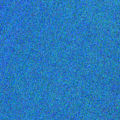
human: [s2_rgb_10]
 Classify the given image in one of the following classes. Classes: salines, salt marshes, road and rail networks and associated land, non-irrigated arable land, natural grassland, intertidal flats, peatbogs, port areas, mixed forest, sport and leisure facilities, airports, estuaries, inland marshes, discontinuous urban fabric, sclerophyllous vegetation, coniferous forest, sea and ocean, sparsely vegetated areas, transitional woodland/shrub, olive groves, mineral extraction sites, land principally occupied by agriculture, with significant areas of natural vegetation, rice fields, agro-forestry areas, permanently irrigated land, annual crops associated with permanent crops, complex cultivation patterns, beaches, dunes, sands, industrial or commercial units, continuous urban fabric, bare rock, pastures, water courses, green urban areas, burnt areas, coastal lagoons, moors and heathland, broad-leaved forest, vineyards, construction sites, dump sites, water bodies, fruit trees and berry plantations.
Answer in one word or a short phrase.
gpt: sea and ocean